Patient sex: M
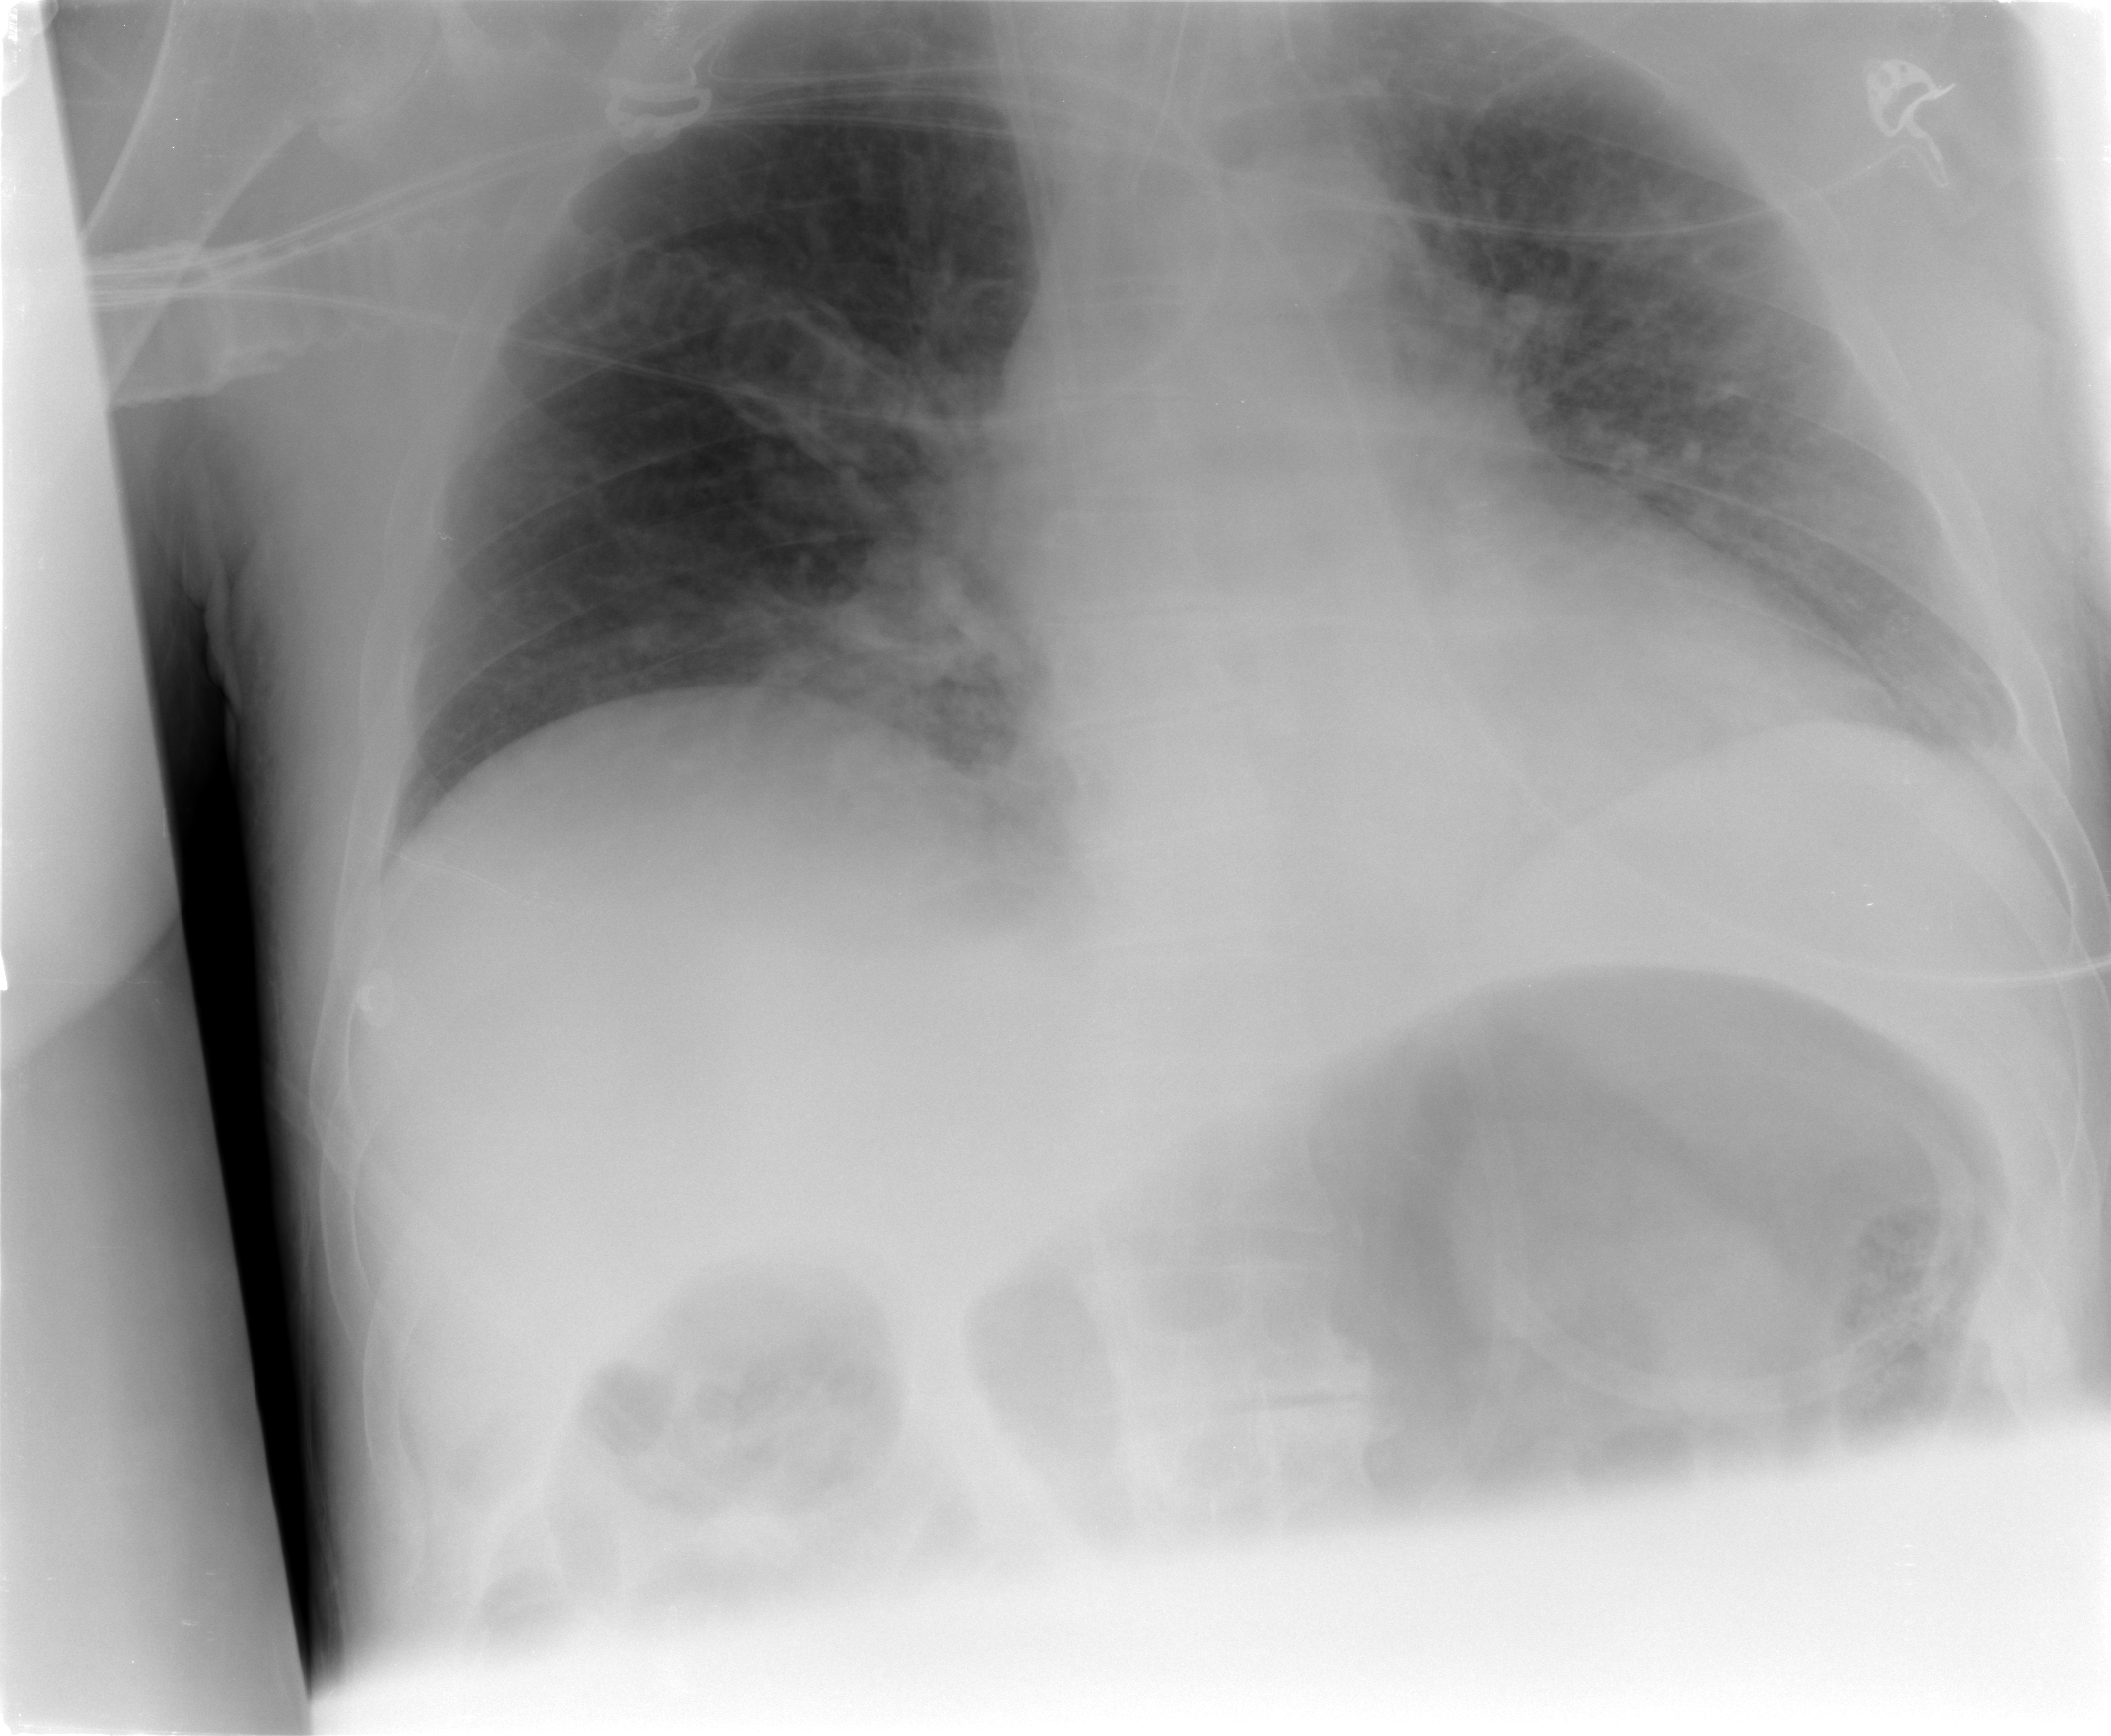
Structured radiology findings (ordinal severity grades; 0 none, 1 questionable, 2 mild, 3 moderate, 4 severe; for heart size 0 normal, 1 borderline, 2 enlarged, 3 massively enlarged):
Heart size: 2
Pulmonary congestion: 3
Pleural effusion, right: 0
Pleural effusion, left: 1
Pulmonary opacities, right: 2
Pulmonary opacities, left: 2
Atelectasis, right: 2
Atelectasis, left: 2